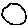
Label: circle